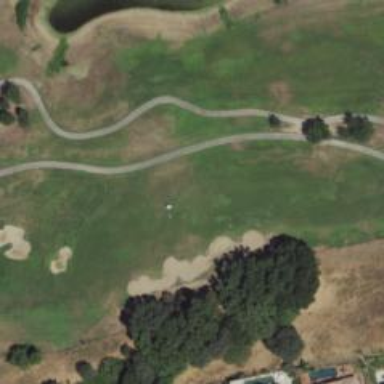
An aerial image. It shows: Golf hole.